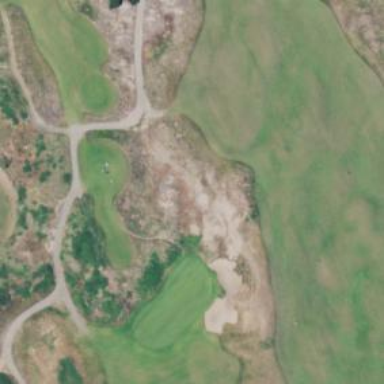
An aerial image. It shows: Path for both roads and golfers.